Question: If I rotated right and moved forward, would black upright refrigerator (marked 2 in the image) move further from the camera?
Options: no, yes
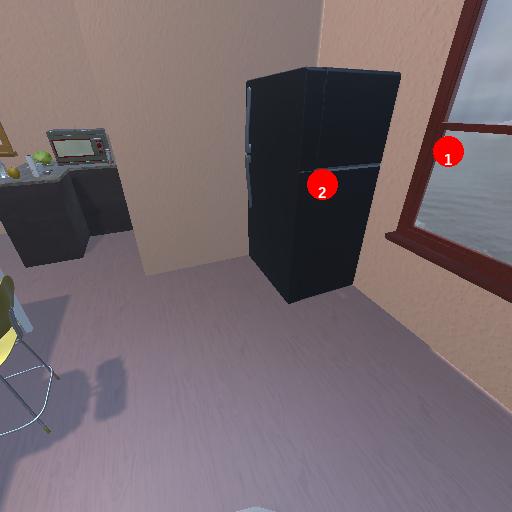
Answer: no